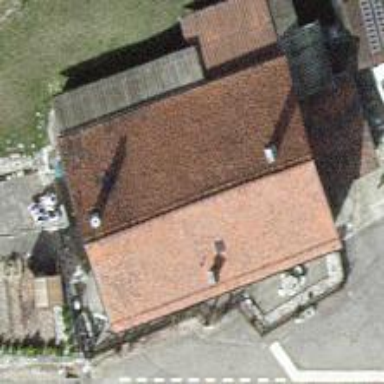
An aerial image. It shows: Simple and straightforward house.